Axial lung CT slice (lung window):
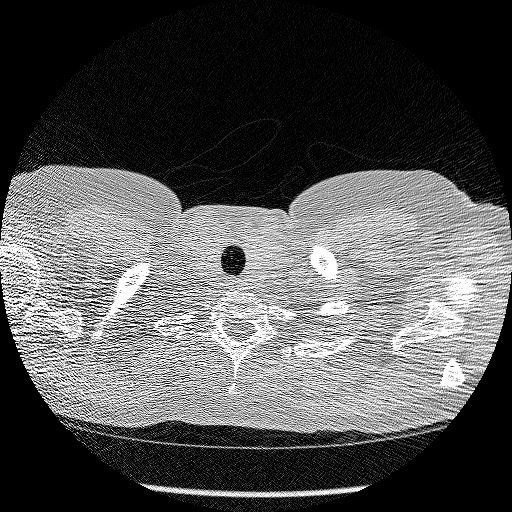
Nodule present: no